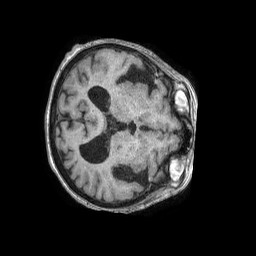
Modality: T1w
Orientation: axial
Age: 76
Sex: female
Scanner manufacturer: philips
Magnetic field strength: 1.5 T
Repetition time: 0.007766 s
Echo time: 0.003593 s